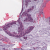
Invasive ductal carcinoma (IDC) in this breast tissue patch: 1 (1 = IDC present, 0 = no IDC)